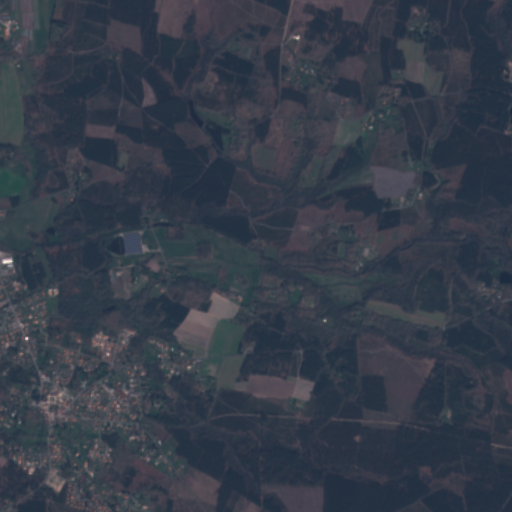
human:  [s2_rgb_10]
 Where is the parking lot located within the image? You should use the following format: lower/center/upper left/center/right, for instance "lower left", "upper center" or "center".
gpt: The parking lot is located in the lower left of the image.
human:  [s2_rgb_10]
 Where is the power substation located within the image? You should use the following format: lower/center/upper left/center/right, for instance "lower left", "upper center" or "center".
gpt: The power substation is located in the lower left of the image.
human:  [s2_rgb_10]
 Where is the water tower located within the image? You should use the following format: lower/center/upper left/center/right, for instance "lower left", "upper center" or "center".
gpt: The water tower is located in the lower left of the image.
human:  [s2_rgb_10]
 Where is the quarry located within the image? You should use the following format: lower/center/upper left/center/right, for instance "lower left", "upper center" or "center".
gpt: There is no quarry in the image.